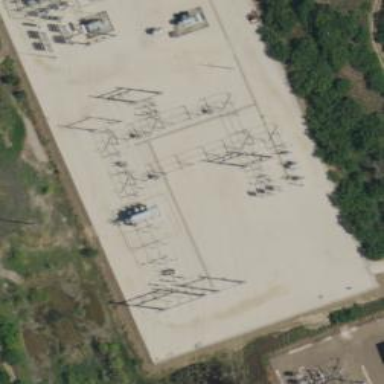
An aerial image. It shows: Switch used for power control.